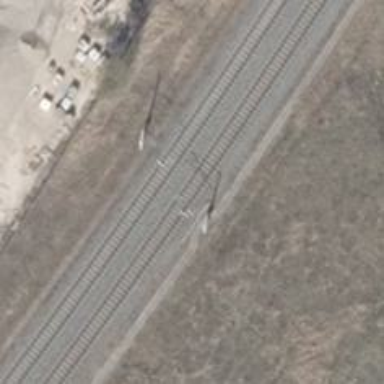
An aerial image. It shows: Milestone along the railway track with catenary mast.